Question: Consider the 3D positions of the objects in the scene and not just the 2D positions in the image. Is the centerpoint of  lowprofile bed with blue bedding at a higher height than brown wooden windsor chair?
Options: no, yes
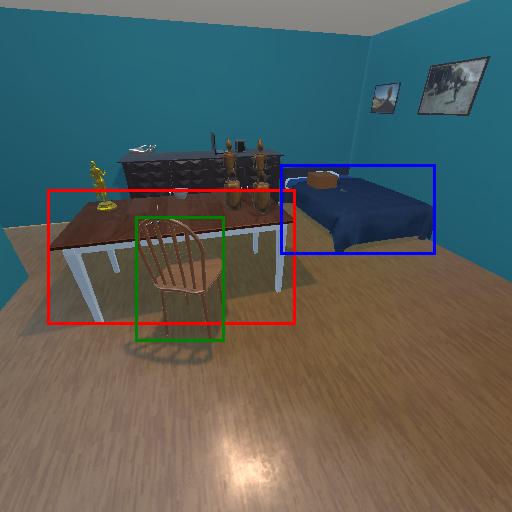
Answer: no